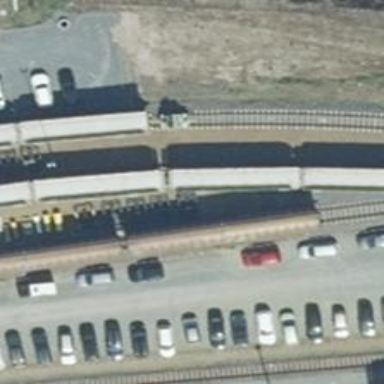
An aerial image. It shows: Railway yard used for servicing trains.